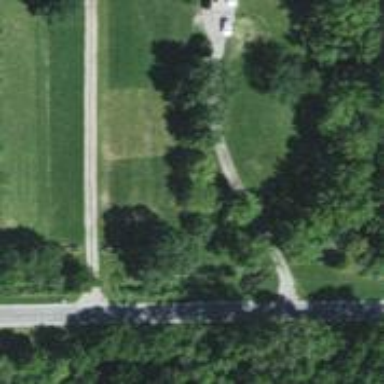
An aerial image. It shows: Driveway.